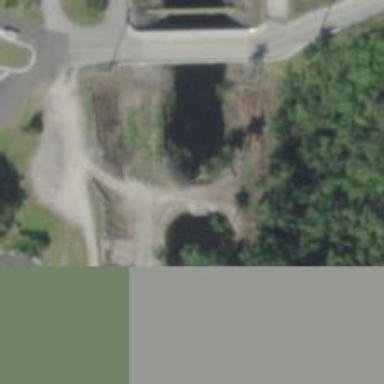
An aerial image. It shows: Culvert underpass for canal.